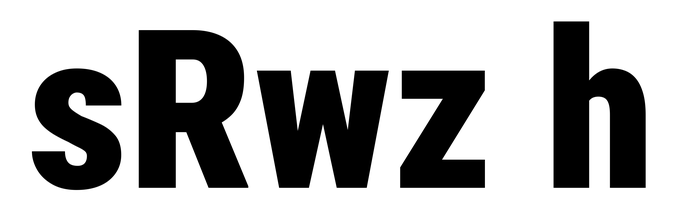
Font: Roboto_Condensed_Black